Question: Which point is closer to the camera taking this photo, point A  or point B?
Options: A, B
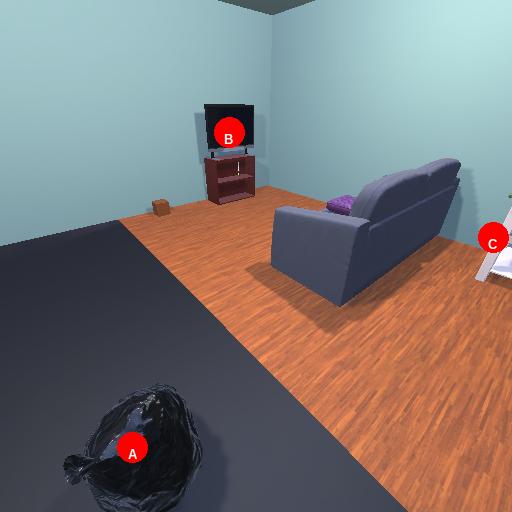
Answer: A